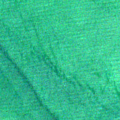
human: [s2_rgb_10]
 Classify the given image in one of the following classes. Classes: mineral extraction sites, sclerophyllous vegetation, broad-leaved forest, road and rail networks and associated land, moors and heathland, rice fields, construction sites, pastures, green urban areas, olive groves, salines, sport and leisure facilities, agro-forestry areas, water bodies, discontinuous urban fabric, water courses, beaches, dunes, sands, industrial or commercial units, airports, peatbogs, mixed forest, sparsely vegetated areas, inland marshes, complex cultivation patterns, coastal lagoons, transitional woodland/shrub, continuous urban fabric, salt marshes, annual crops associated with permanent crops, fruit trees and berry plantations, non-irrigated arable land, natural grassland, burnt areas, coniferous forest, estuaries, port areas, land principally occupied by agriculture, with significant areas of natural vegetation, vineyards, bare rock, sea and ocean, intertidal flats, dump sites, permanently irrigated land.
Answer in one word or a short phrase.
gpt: sea and ocean